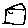
Label: house